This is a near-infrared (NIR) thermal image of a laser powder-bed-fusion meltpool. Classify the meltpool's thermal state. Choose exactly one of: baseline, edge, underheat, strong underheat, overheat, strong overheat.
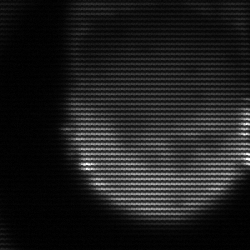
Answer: edge